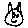
Label: cat